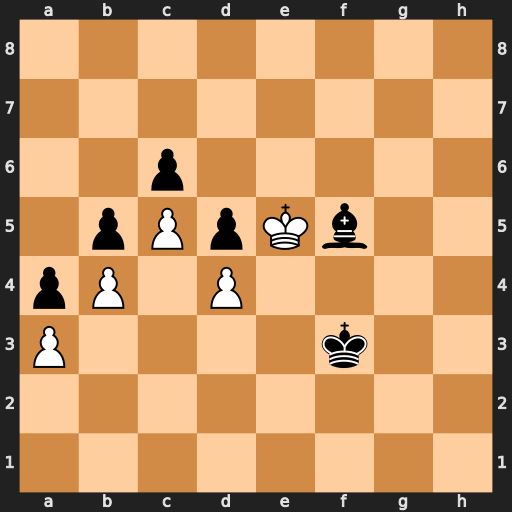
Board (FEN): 8/8/2p5/1pPpKb2/pP1P4/P4k2/8/8
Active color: w
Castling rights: -
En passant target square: -
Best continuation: Kxf5 Ke3 Ke5 Kd3 Kd6 Kxd4 Kxc6